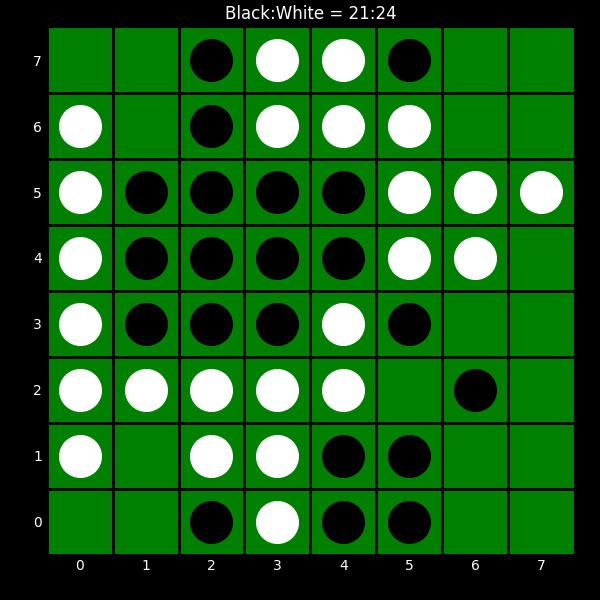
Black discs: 21
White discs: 24